Field crop: maize
Growth stage: 2
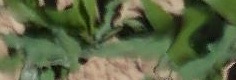
Species: maize